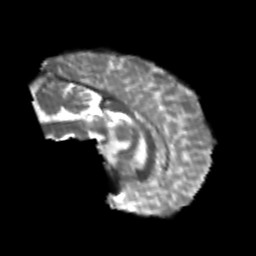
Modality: T2w
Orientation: sagittal
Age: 22
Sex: female
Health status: healthy
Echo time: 0.074 s